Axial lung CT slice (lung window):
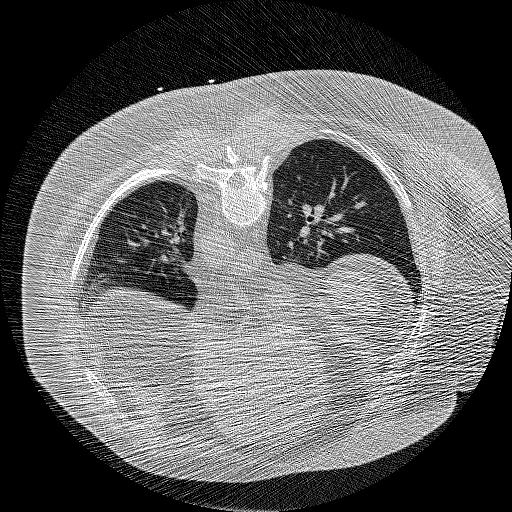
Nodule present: no